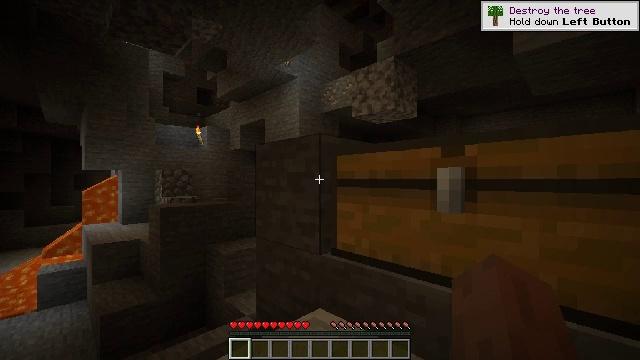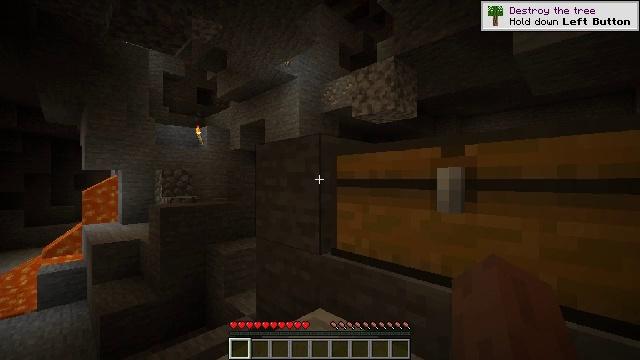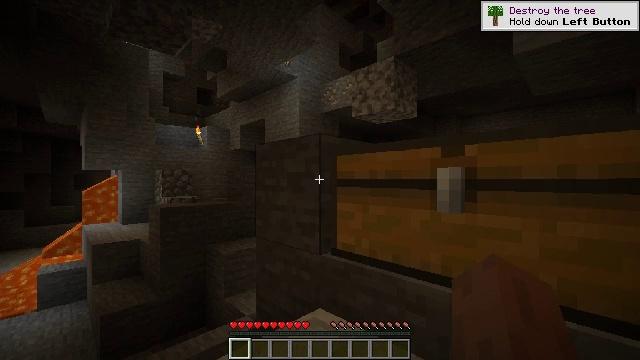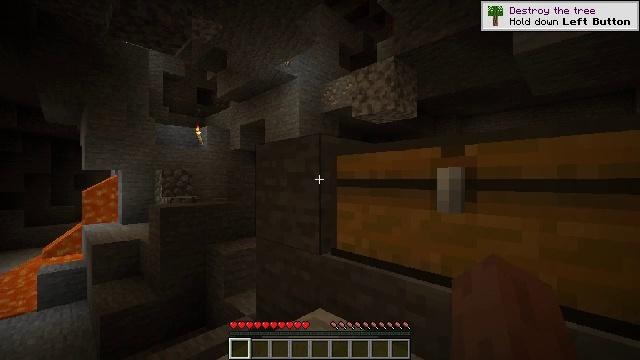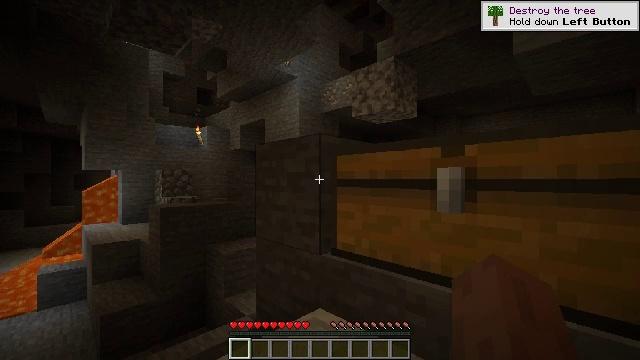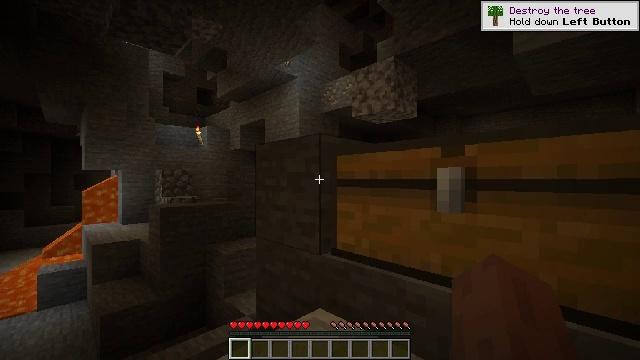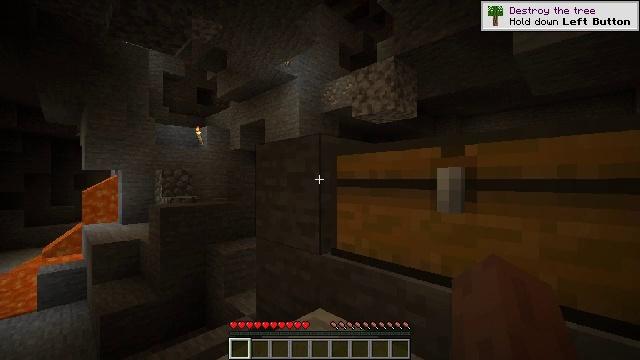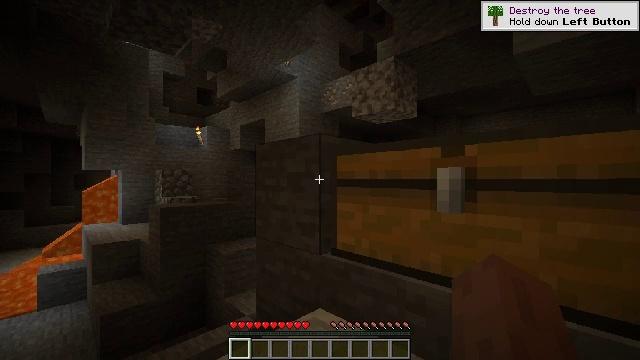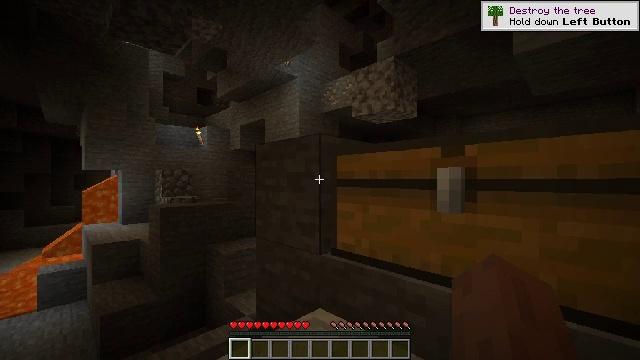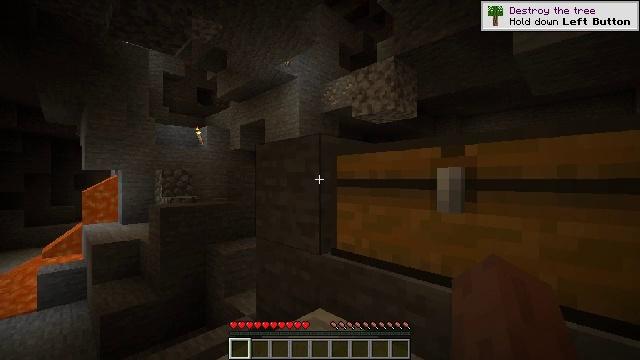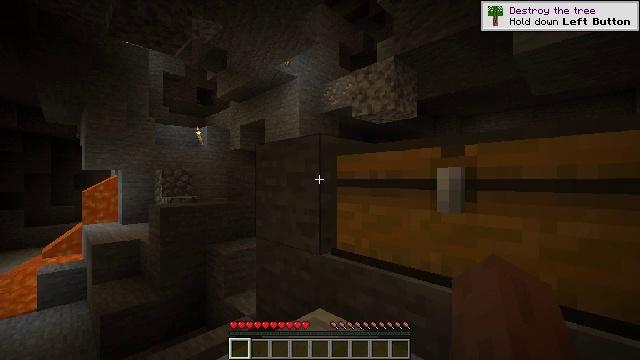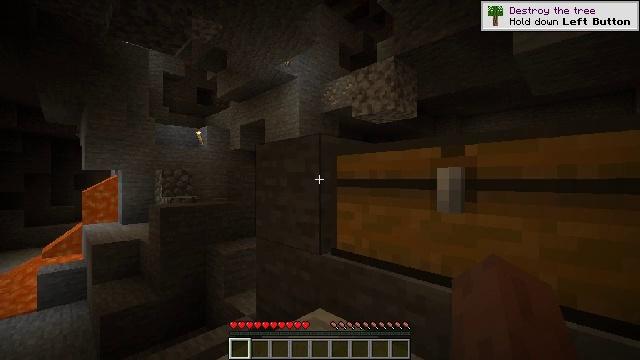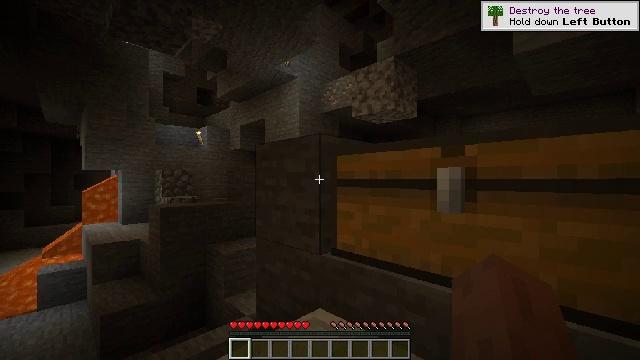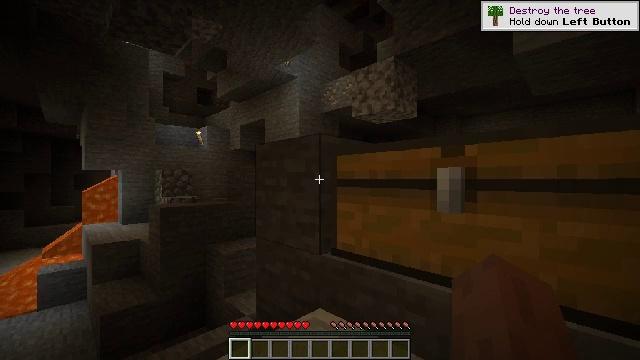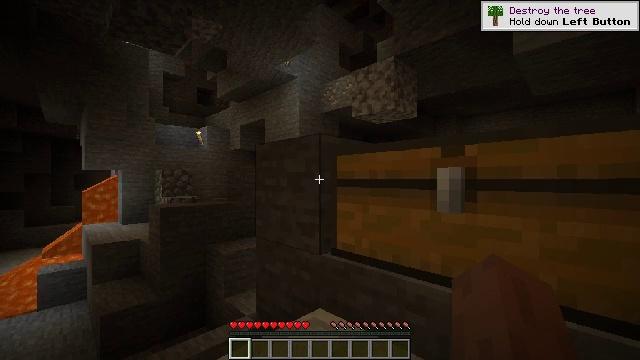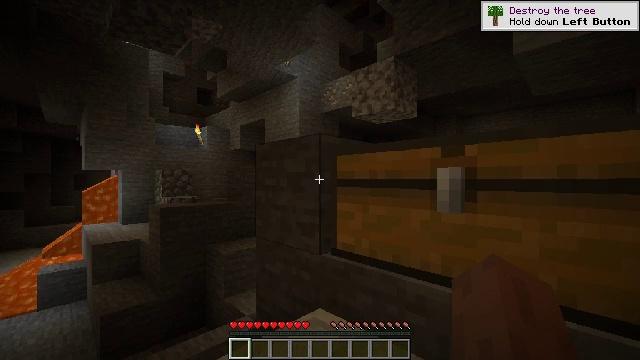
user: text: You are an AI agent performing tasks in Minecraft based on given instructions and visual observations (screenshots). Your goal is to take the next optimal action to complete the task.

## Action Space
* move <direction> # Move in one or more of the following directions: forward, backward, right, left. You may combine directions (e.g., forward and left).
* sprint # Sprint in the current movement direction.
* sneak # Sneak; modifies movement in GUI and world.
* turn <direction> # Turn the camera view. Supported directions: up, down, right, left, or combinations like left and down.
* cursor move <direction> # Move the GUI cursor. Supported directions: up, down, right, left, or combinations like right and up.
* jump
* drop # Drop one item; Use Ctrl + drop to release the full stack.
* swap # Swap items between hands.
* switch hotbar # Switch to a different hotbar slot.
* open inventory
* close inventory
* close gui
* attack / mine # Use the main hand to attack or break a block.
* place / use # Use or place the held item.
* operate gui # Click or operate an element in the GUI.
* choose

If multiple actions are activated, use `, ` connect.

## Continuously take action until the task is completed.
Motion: motion action
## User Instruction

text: Construct iron leggings using iron ingots.
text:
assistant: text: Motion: no_op
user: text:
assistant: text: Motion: no_op
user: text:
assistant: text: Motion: no_op
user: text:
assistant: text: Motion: no_op
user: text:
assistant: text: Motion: no_op
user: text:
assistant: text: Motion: no_op
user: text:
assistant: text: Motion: no_op
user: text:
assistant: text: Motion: no_op
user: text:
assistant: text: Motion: no_op
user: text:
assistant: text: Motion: no_op
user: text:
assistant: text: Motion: no_op
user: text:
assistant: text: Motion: no_op
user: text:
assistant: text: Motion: no_op
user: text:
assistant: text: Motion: no_op
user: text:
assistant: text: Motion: no_op
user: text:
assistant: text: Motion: no_op
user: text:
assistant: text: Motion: no_op
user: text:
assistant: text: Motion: no_op
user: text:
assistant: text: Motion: no_op
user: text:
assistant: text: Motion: no_op
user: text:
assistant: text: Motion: no_op
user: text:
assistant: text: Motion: no_op
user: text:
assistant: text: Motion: no_op
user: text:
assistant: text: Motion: no_op
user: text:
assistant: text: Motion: no_op
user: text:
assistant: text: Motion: no_op
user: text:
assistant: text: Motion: no_op
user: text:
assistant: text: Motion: no_op
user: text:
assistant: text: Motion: no_op
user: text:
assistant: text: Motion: no_op